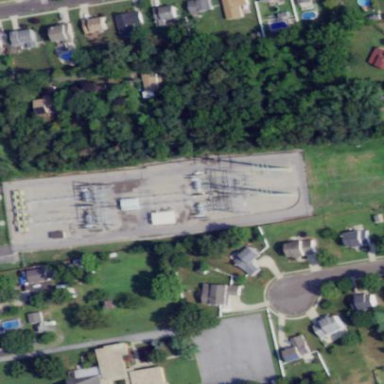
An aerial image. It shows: Power substation.